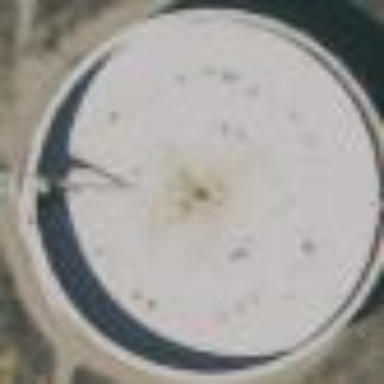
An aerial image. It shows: Storage tank that is man-made.